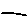
Label: line